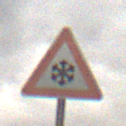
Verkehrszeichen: SchneeOderEisglaette
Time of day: Midday
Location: Outdoor (Nature)
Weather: Overcast
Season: NotSpecified
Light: Natural